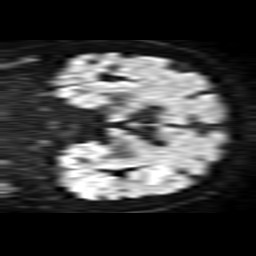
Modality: TRACE
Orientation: coronal
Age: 85
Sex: female
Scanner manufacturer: philips
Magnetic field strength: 1.5 T
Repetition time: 3.641 s
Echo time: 0.09255 s